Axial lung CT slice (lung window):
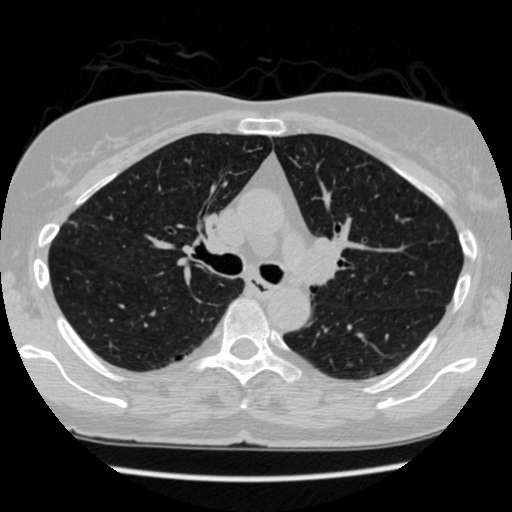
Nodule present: no